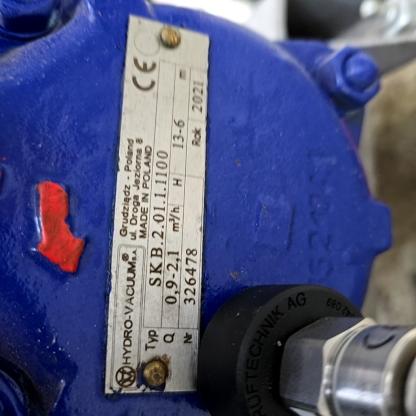
Klasa: tabliczka-znamionowa